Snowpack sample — Loveland Pass, Silver Plume, Colorado, USA (2/11/26, 12:00 PM MST)
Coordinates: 39.663, -105.886
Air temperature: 35 °F
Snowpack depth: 82 cm
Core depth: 10 cm
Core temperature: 15.8 °F
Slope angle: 13°, slope face: 12°
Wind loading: high
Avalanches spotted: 1
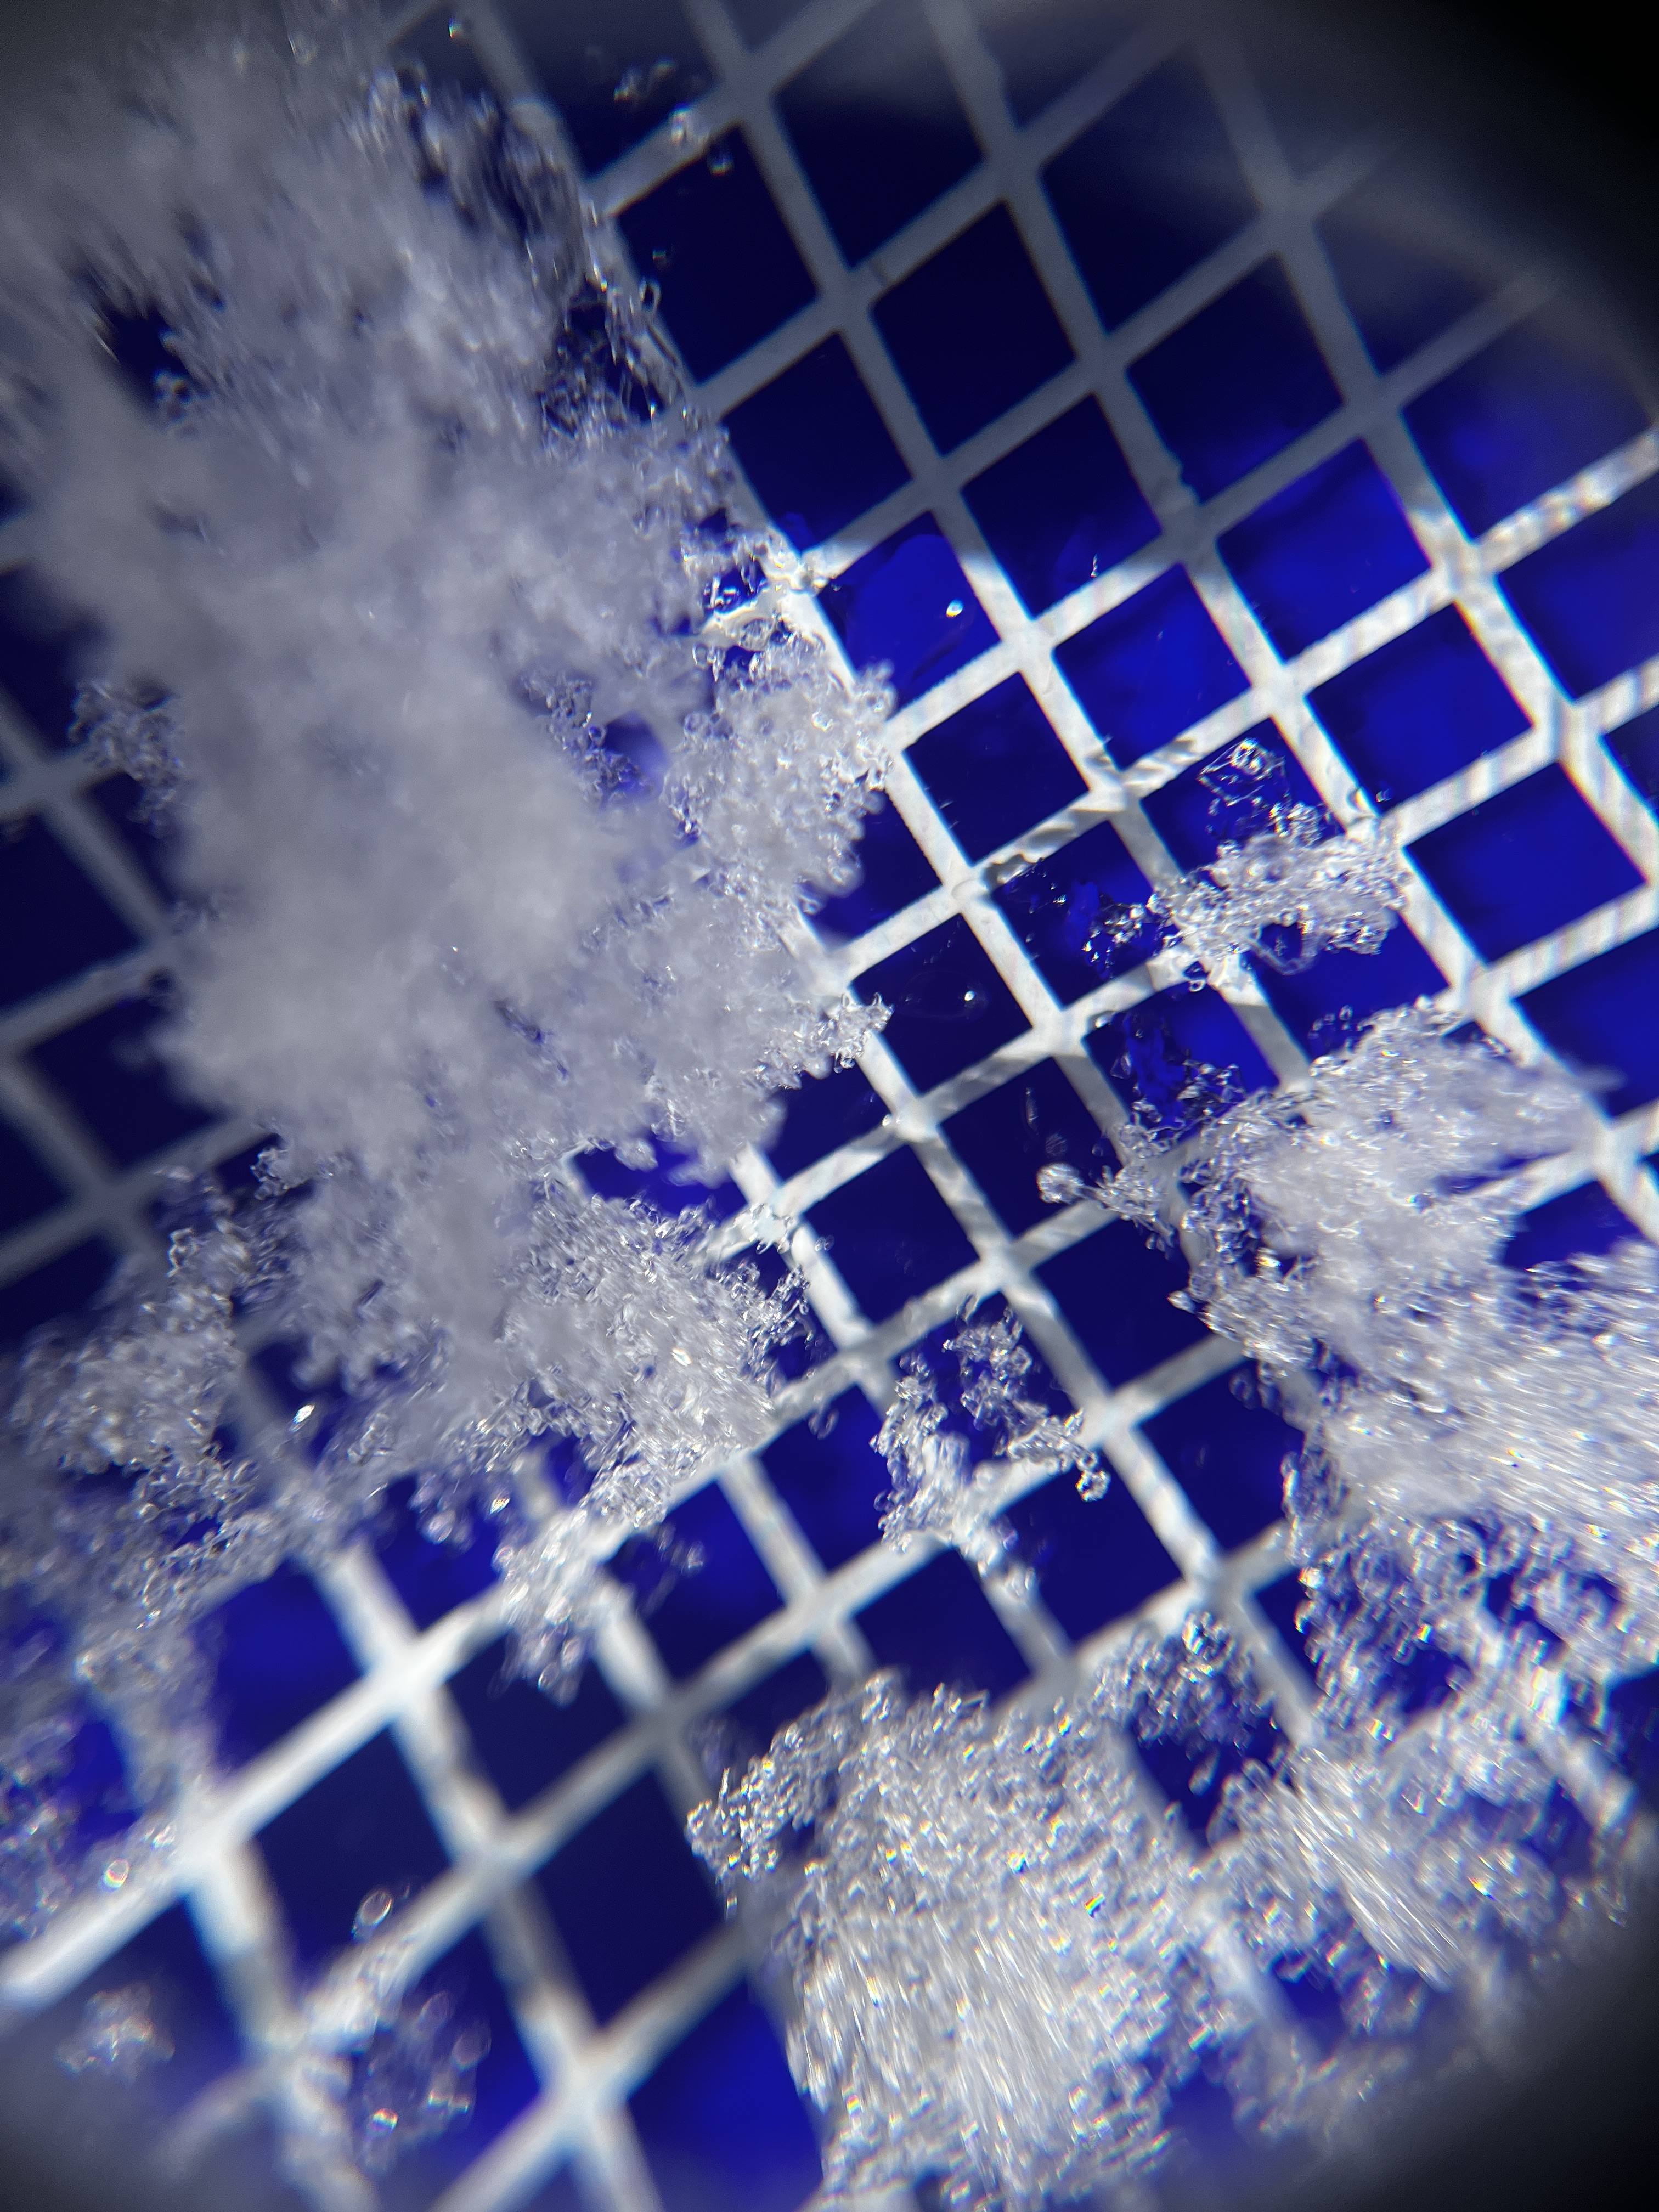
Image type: magnified_profile
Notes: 1 small avalanche spotted on the north side of the bowl, lots of wind loading